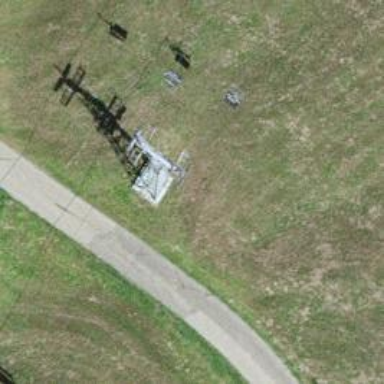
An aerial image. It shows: Pylon for aerialway.